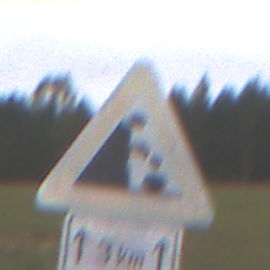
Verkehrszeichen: SteinschlagLinks
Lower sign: LaengeEinerStrecke2
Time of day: Midday
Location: Outdoor (Nature)
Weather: Overcast
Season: NotSpecified
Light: Natural